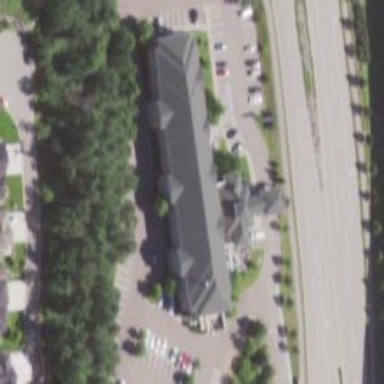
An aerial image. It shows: Hotel building.